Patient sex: M
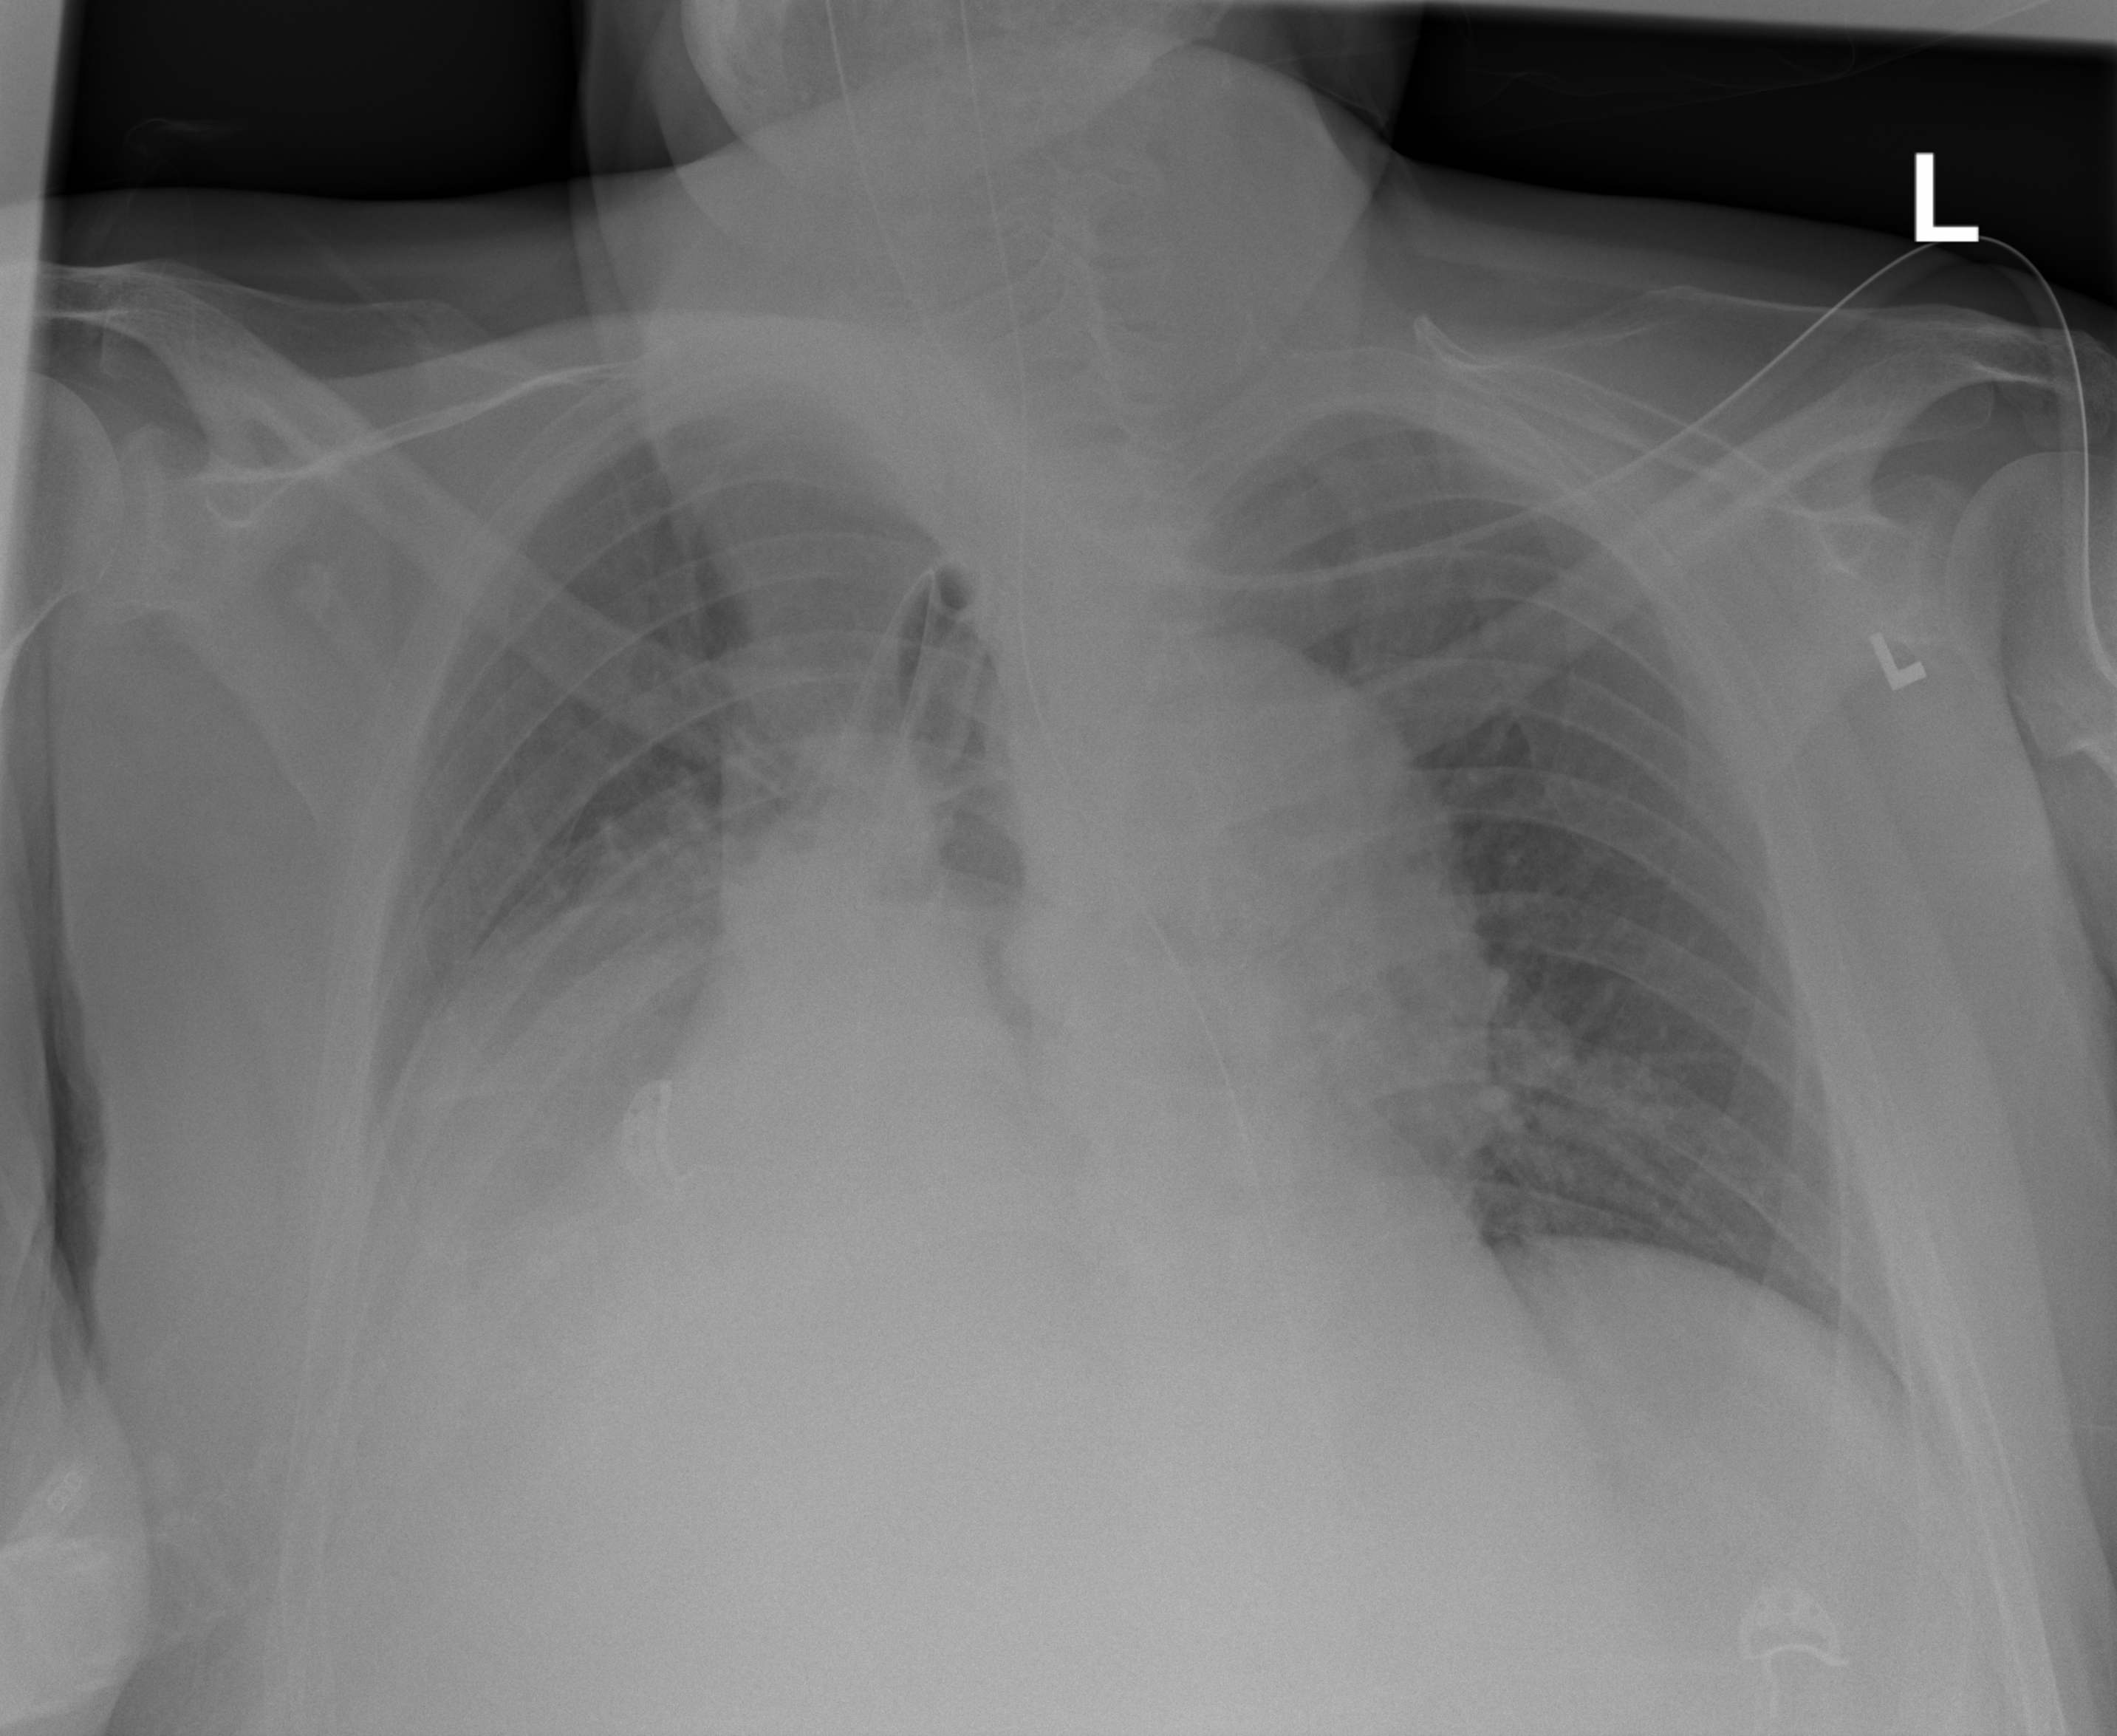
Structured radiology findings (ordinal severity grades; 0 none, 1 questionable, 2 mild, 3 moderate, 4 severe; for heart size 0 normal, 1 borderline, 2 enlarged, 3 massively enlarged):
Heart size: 2
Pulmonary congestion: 2
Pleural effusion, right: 2
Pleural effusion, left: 0
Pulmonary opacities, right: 0
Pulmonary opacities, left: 0
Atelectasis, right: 3
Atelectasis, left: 2